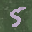
Label: 5